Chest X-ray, AP view. Patient: 51 years old, sex M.
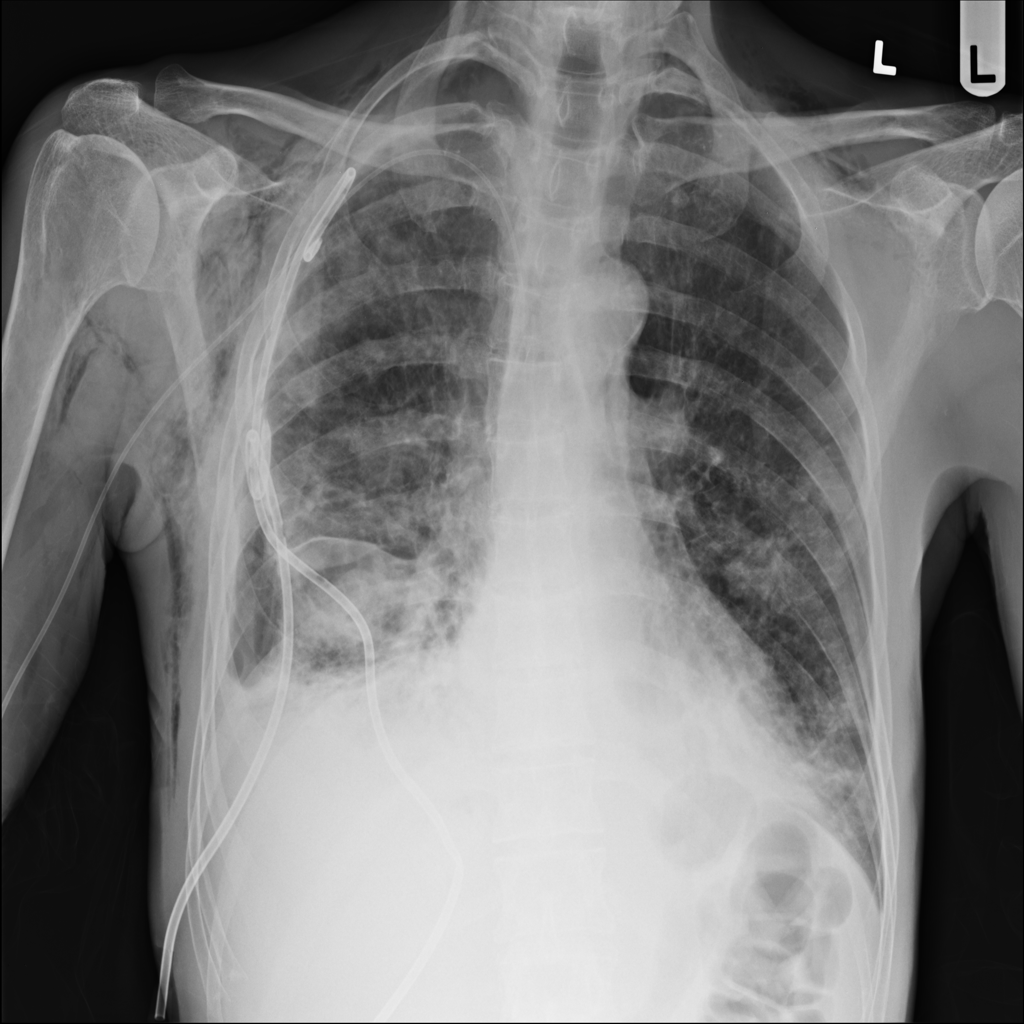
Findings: Infiltration